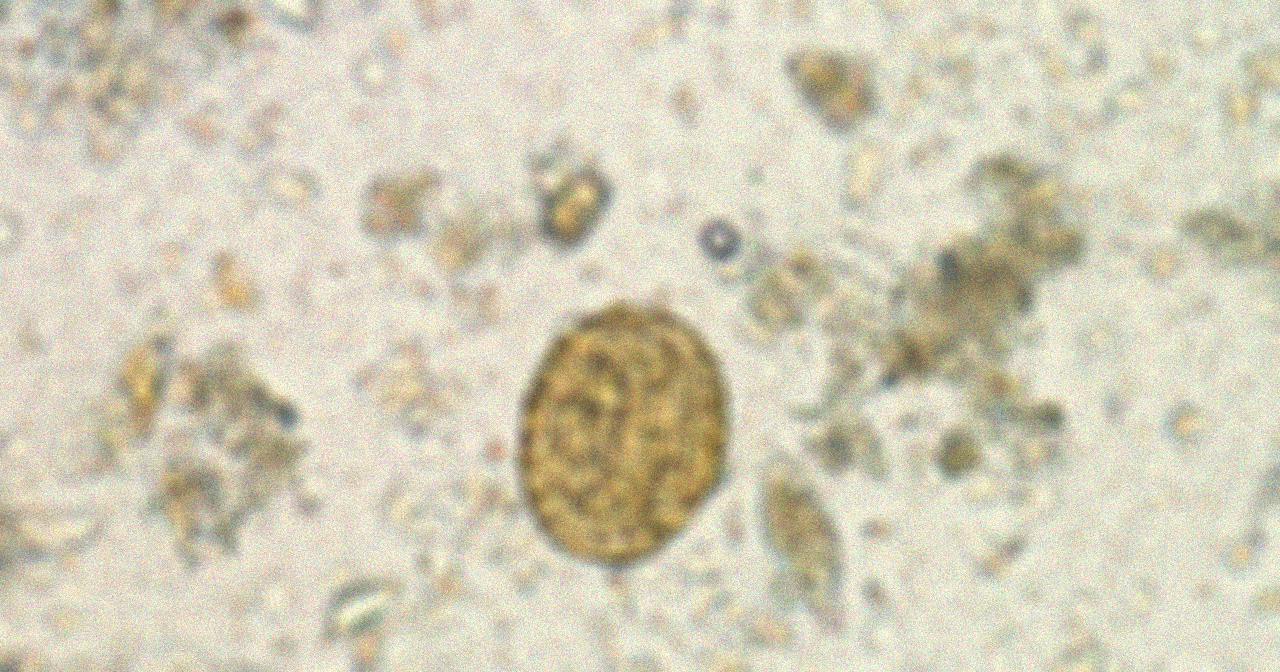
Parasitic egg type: Ascaris lumbricoides